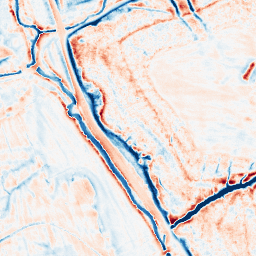
Category: edge_preserving
Decomposition family: guided
Decomposition parameters: radius: 4
eps: 1
Upsampling method: lanczos
Upsampling parameters: scale: 2
Upsampling scale: 2